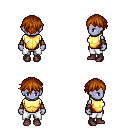
a pixel art fantasy rpg character, female body template, dark elf, purple skin, gold chest armor, white pants, brunette short bangs hairstyle, cloth bracers, maroon shoes, four views (front, back, left, right), 2x2 character sprite sheet, small pixel art, hard edges, no anti-aliasing